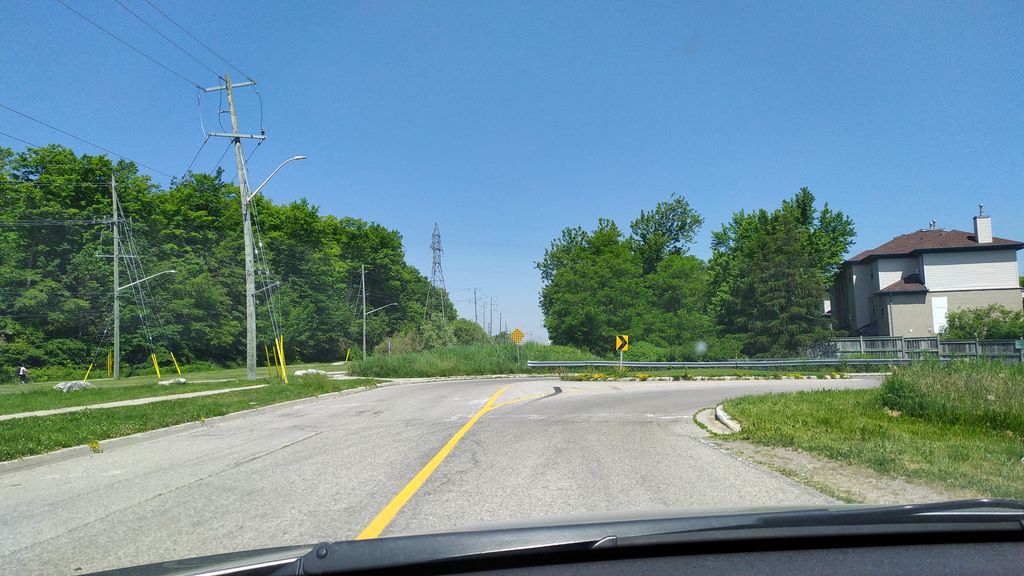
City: kitchener-waterloo